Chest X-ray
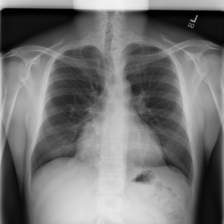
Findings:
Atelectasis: negative
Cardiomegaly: negative
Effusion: negative
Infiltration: negative
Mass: negative
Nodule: negative
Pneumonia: negative
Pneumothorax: negative
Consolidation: negative
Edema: negative
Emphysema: negative
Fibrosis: negative
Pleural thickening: negative
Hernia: negative